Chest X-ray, AP view. Patient: 49 years old, sex F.
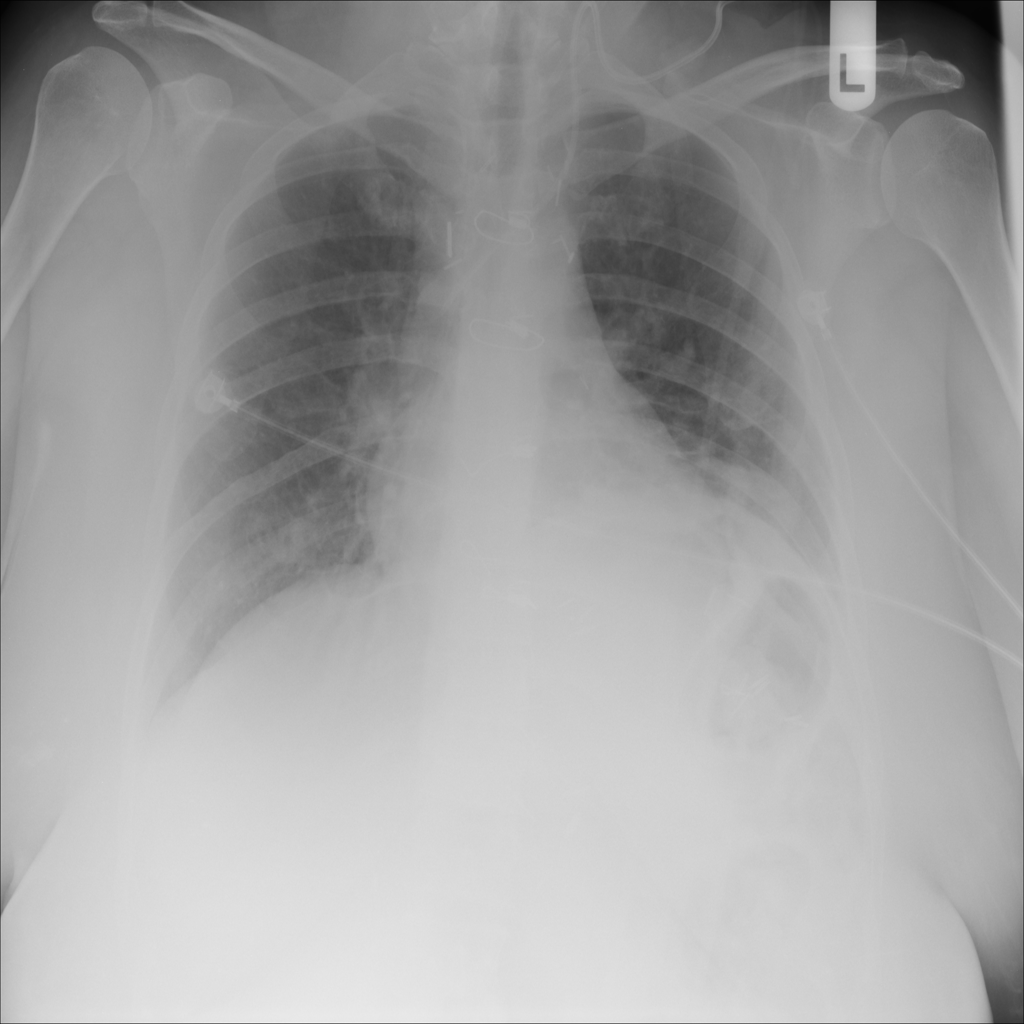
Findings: Atelectasis, Effusion